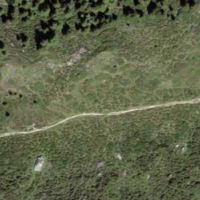
EUNIS habitat code: 31
Species observed at this site:
Vaccinium myrtillus
Calluna vulgaris
Vaccinium uliginosum